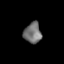
Tissue: lung
Cell type: Epithelial cells
Senescence score: 0.2212
Nuclear area (px): 352
Mean DAPI intensity: 114.034